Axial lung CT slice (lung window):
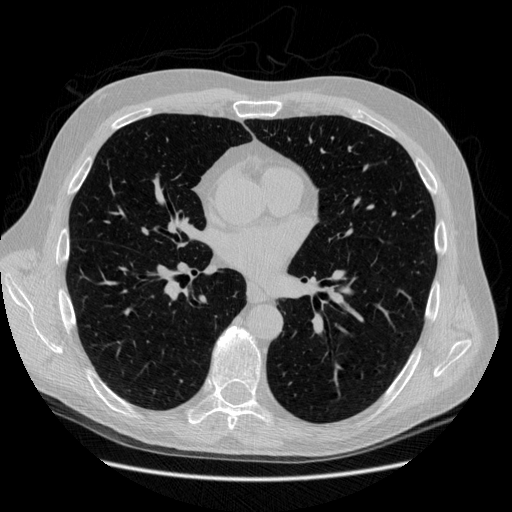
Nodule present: no